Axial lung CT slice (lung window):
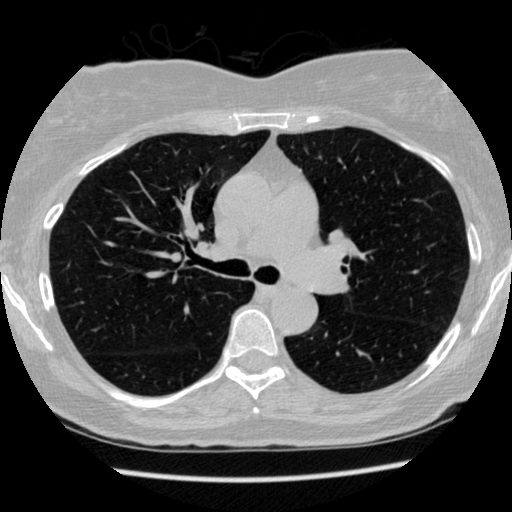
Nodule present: no